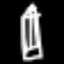
Label: pencil